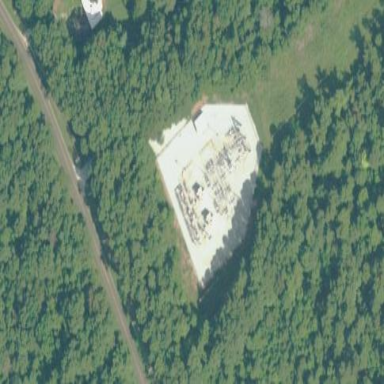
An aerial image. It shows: Distribution substation surrounded by fence.